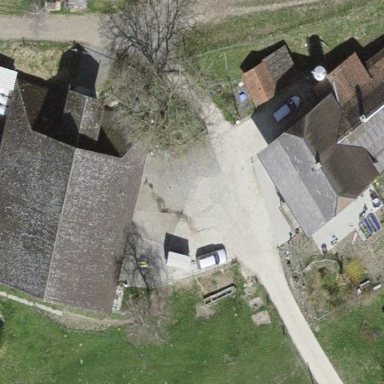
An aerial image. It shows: Farm with farmyard.